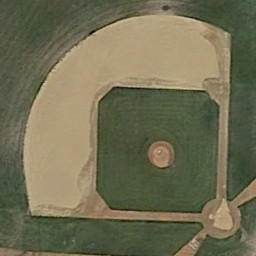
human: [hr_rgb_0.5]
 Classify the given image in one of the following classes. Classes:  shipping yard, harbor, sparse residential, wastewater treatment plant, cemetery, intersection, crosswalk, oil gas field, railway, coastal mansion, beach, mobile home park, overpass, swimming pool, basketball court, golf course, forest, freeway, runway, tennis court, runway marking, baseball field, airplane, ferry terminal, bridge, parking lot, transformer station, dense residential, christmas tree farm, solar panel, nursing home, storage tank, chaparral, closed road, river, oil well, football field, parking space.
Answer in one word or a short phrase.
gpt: baseball field